Question: I'm trying to build out a C# web app that has an input screen. Some of the fields are Qty fields. What could I use as a database type to be able to record a numerical value and how would I write it in my code? Currently using Nchar which records the value but when I try to do some basic adding of Qty1 + Qty2 for example, it doesn't seem to return a value. This is what I currently have:
'''
nonqueryCommand.Parameters.Add("@Qty1", System.Data.SqlDbType.NChar, 10);
'''
Ive tried numeric and float but they give me something about converting string to int32 errors.

Thanks for the insight.
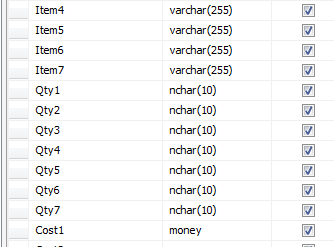
Answer: you can use int type
'''
int qte1 = Convert.ToInt32(yourTextBox1.Text);;
int qte2 = Convert.ToInt32(yourTextBox2.Text);;
int result = qte1 + qte2;
'''